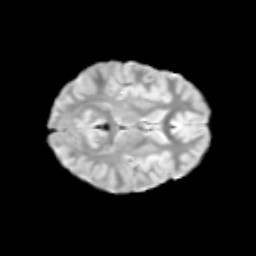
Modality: T2w
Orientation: axial
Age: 9
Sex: female
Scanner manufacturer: siemens
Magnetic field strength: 3 T
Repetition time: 3.8 s
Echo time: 0.07 s